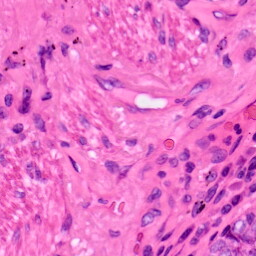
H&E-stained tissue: Lung